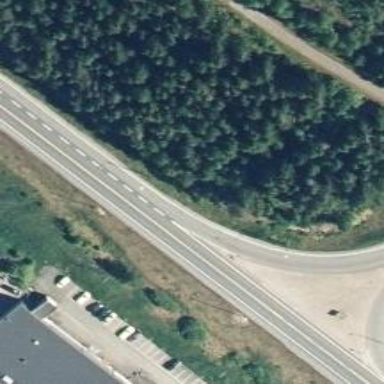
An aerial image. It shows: Asphalt road designated as trunk highway.